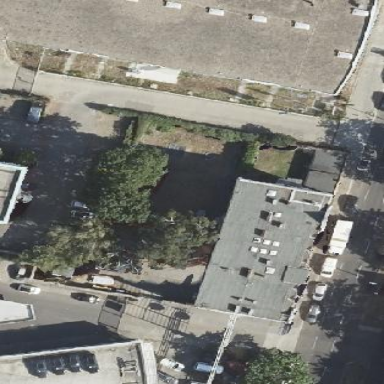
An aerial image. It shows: Flat-roofed building.